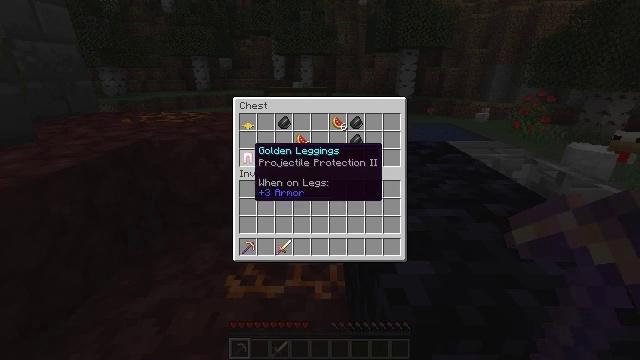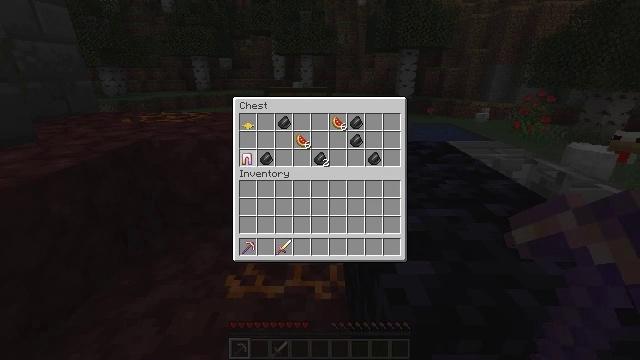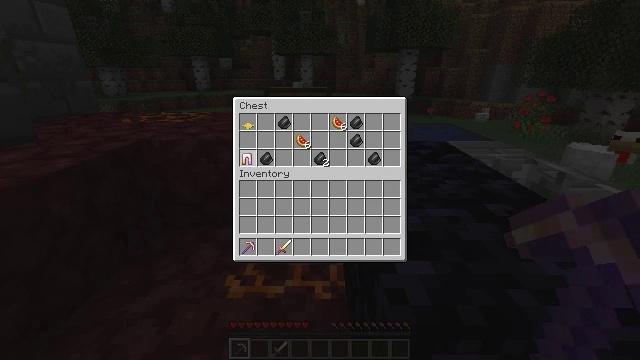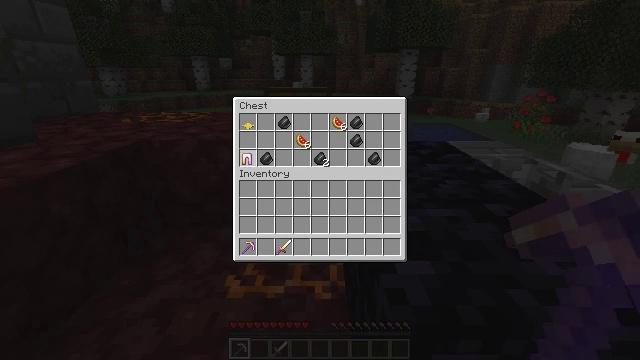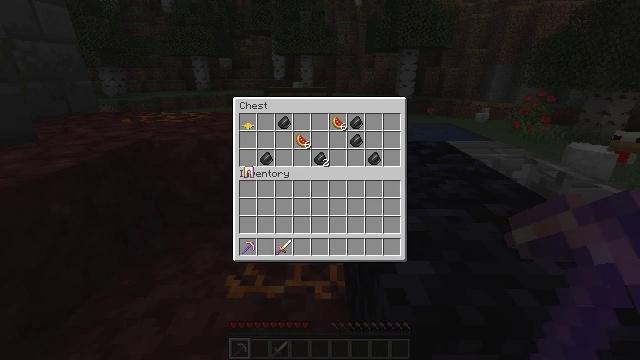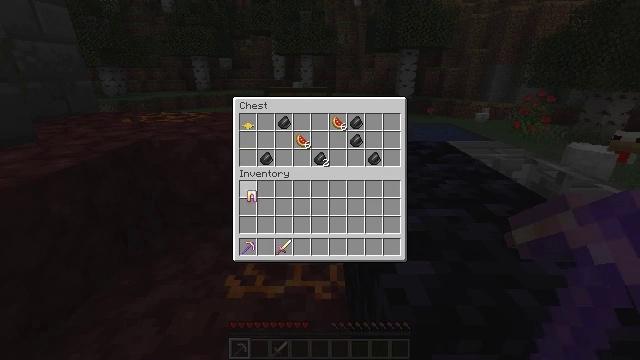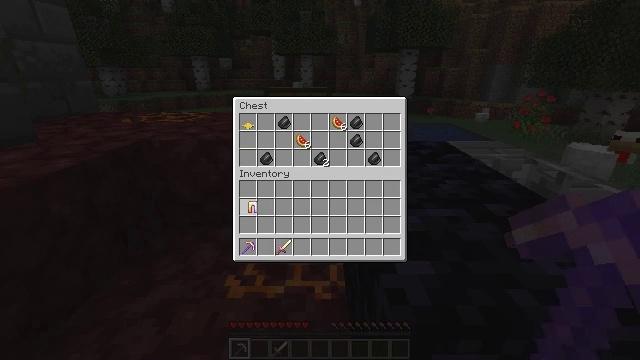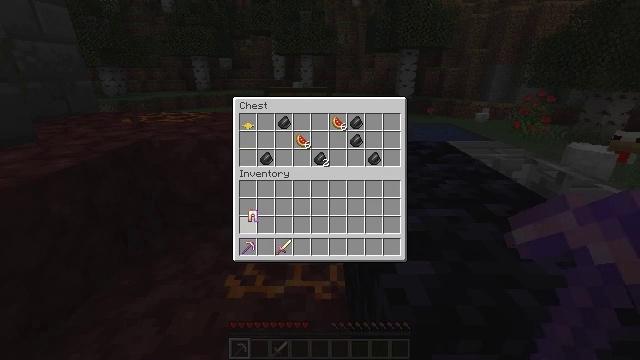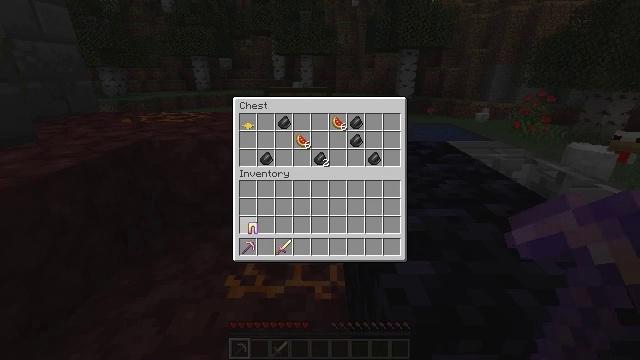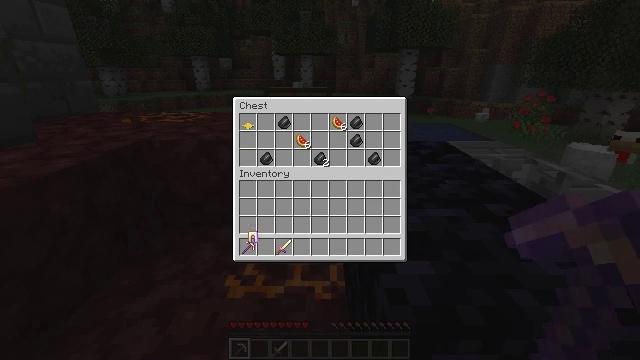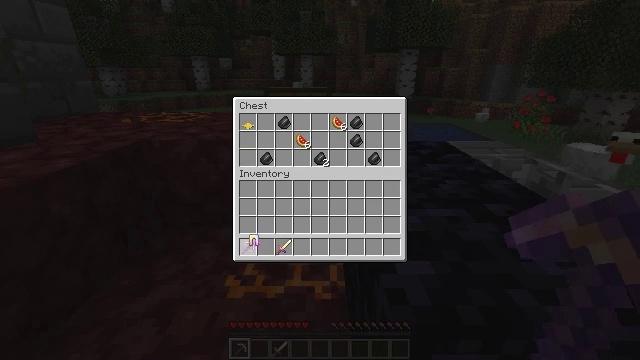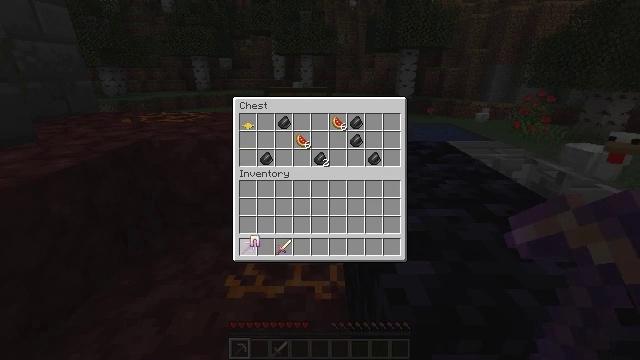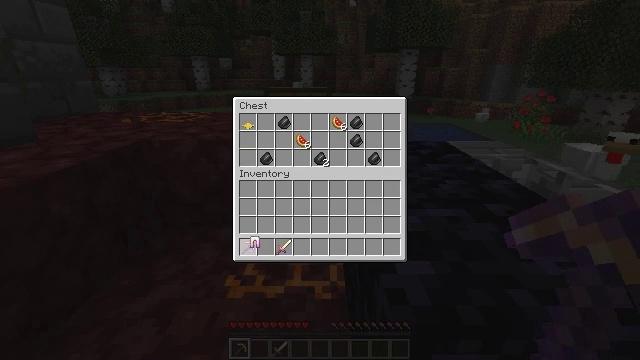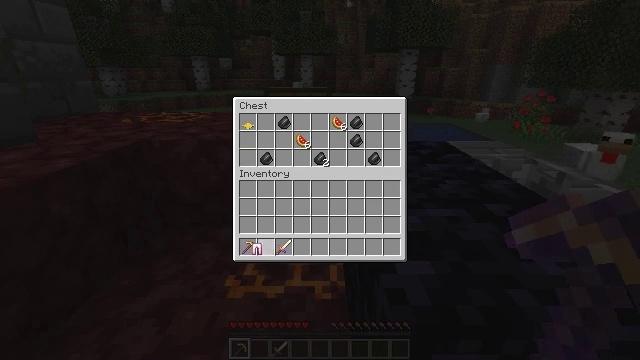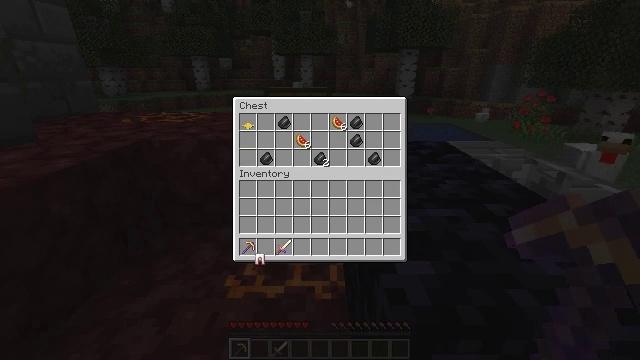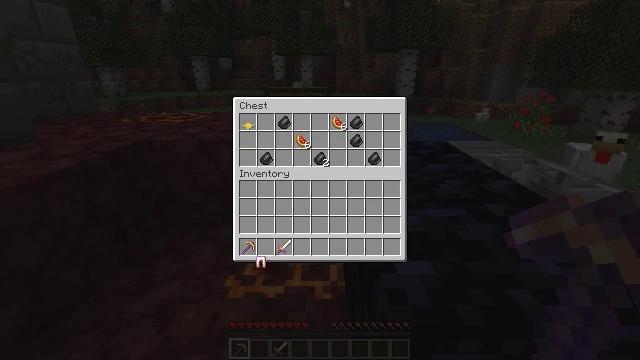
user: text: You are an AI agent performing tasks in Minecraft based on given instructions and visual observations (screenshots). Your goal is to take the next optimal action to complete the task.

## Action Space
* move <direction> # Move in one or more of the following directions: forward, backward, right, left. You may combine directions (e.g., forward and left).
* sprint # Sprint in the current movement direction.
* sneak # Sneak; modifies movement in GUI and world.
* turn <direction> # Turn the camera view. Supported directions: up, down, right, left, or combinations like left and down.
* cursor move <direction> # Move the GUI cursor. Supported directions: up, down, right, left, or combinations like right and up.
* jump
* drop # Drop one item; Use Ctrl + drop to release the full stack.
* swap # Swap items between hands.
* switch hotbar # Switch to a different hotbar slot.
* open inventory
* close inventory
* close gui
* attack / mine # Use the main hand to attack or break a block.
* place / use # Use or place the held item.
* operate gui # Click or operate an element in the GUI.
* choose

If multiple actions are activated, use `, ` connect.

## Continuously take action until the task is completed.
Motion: motion action
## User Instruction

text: Kill mobs.
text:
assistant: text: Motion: attack / mine
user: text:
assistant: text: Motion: attack / mine
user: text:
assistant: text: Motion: attack / mine
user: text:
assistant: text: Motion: turn down
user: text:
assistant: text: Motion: turn down
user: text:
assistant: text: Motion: turn down
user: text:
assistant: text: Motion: turn down
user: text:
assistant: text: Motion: turn down
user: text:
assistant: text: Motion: turn down
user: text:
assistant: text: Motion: no_op
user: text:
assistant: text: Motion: no_op
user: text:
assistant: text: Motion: no_op
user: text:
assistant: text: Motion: turn down
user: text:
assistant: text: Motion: turn down
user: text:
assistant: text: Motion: no_op
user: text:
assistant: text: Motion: no_op
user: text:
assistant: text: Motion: no_op
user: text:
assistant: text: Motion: no_op
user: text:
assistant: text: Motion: no_op
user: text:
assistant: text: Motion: no_op
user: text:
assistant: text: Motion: no_op
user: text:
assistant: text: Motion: no_op
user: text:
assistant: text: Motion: no_op
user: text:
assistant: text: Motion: no_op
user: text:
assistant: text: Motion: attack / mine
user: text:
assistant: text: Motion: attack / mine
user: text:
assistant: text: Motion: attack / mine
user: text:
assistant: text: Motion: attack / mine
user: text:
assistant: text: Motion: no_op
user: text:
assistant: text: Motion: no_op